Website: macys
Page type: billing-address
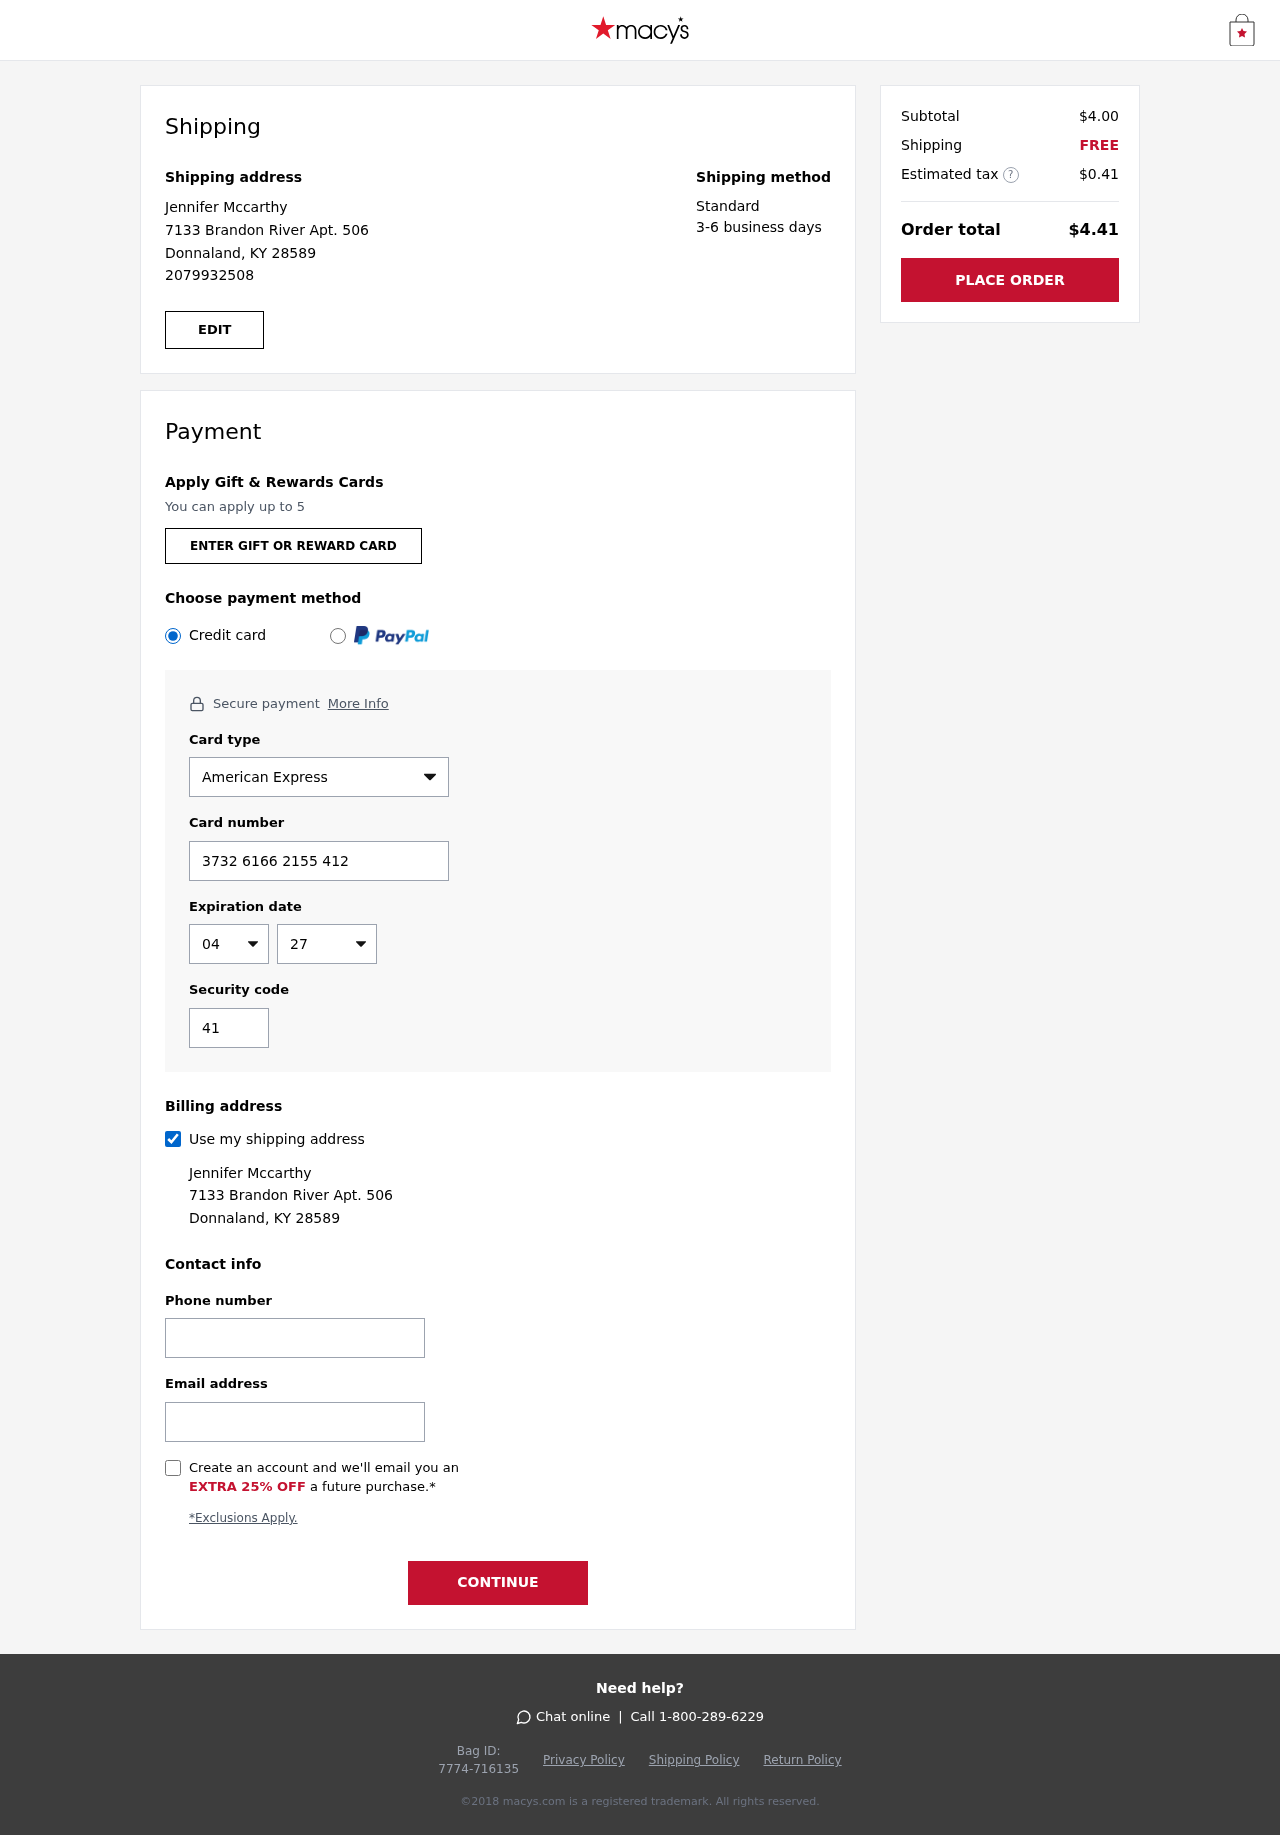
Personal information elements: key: PII_CARD_CVV
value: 4153
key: PII_CARD_EXPIRY_MONTH
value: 04
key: PII_CARD_EXPIRY_YEAR
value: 27
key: PII_CARD_NUMBER
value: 3732 6166 2155 412
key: PII_CARD_TYPE
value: American Express
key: PII_EMAIL
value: jmccarthy@yahoo.com
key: PII_FULLNAME
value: Jennifer Mccarthy
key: PII_PHONE
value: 2079932508
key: PII_STREET
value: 7133 Brandon River Apt. 506
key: PII_CITY_STATE_ZIP
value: Donnaland, KY 28589
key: PII_FIRSTNAME
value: Jennifer
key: PII_LASTNAME
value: Mccarthy
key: PII_FULLNAME2
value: Jennifer Mccarthy
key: PII_FULLNAME3
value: Jennifer Mccarthy
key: PII_FIRSTNAME2
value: Jennifer
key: PII_FIRSTNAME3
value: Jennifer
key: PII_LASTNAME2
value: Mccarthy
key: PII_LASTNAME3
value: Mccarthy
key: PII_FIRSTNAME_DERIVED
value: Jennifer
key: PII_LASTNAME_DERIVED
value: Mccarthy
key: PII_FULLNAME_DERIVED
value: Jennifer Mccarthy
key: PII_NAME_FULL_DERIVED
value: Jennifer Mccarthy
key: PII_STREET2
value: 7133 Brandon River Apt. 506
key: PII_PHONE2
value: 2079932508
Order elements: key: ORDER_SUBTOTAL
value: $4.00
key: ORDER_SHIPPING_COST
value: FREE
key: ORDER_TAX
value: $0.41
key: ORDER_TOTAL
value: $4.41